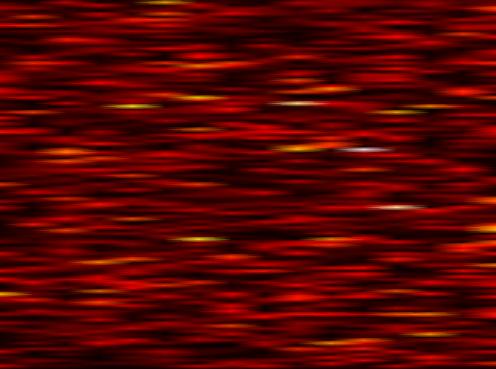
Label: FOFDM